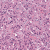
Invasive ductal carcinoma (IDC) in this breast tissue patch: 1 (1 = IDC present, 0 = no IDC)